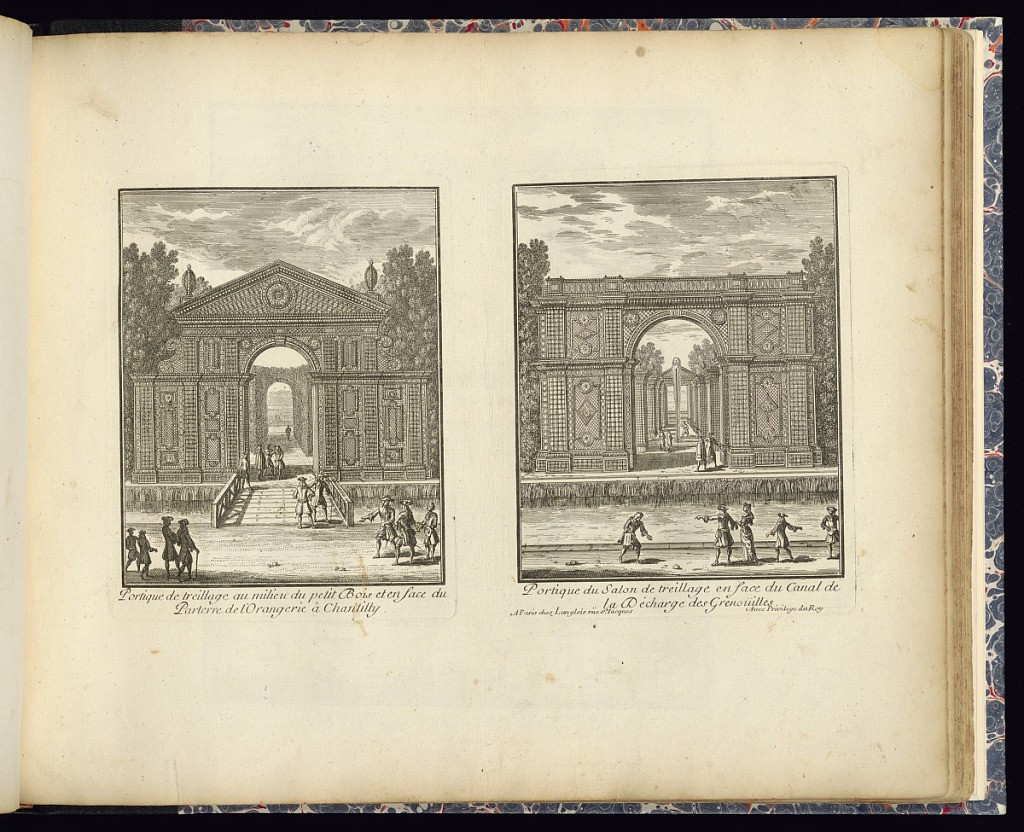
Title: Portique de treillage au milieu du petit Bois et en face du Parterre de l’Orangerie à Chantilly (Left Plate)
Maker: Adam Perelle, French, 1638 – 1695
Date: late 17th century
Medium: Etching on laid paper
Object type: Print
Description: wo plates printed side by side. Views of garden details of Chantilly with trellis/ lattice arches/ gates framed by trees with water in the foreground and figures throughout the paths. The arches feature ornamental paneling, rosettes, pilasters, and finials. The plates are titled.